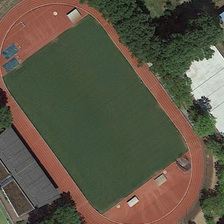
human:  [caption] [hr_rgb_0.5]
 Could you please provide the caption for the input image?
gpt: on the side of the playground there is a house with grey roof .

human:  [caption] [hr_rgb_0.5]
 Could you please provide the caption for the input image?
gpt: many tall trees are planted on the edge of the playground .

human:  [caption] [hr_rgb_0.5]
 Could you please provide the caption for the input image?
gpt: on the side of the playground there is a house with grey roof .

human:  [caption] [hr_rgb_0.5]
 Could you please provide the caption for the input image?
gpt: many tall trees are planted on the edge of the playground .

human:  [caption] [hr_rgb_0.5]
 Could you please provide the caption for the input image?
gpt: many tall trees are planted on the edge of the playground .